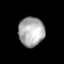
Tissue: lung
Cell type: Epithelial cells
Senescence score: 0.2105
Nuclear area (px): 738
Mean DAPI intensity: 171.831